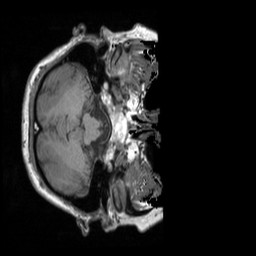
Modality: T1w
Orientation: axial
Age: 53
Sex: female
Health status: ill
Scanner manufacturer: siemens
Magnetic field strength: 3 T
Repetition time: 1.9 s
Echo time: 0.00247 s